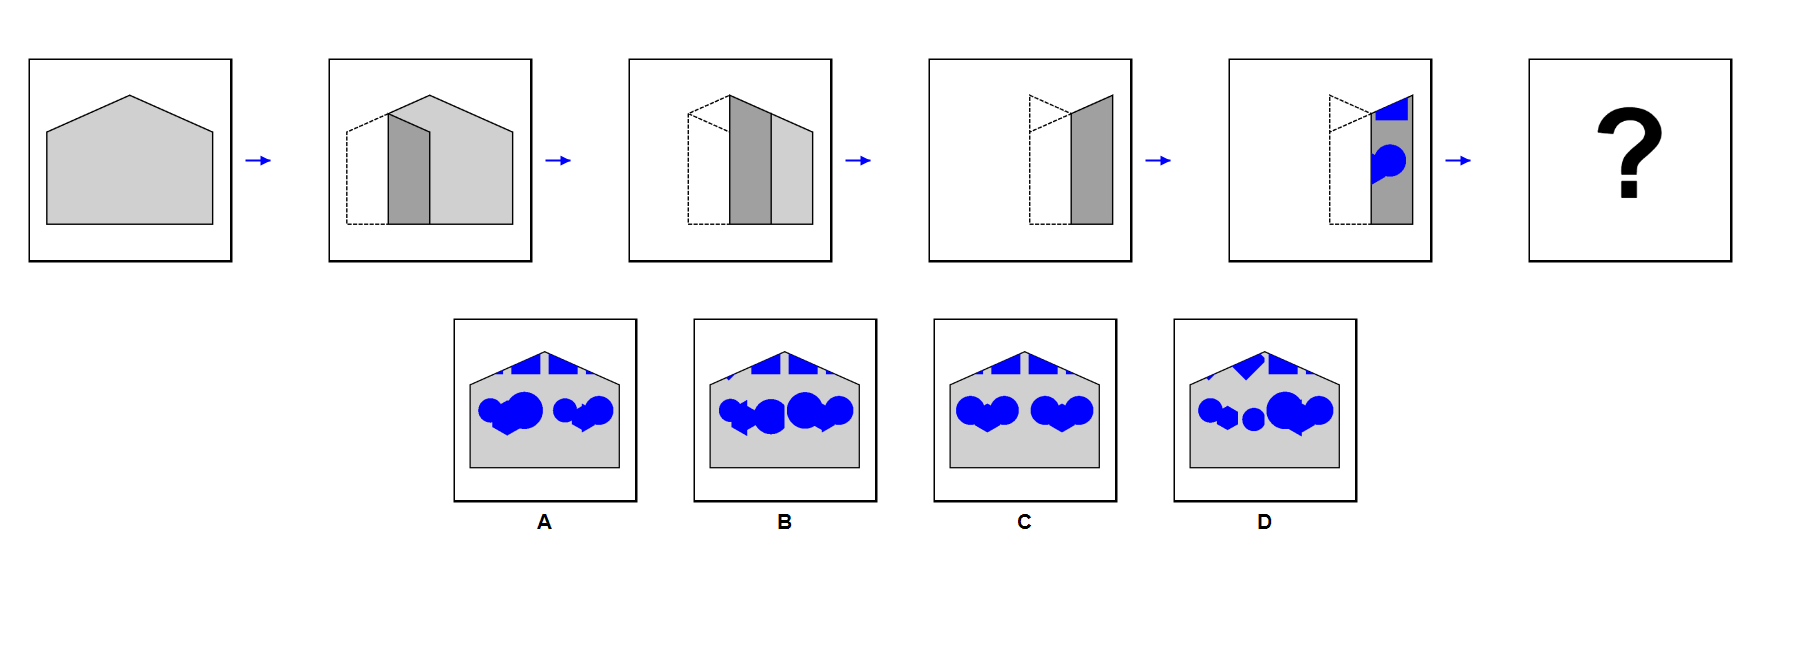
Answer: C